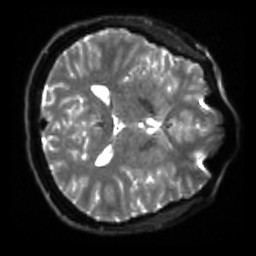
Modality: sbref
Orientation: axial
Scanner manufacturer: siemens
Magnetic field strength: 3 T
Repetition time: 4 s
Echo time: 0.0594 s